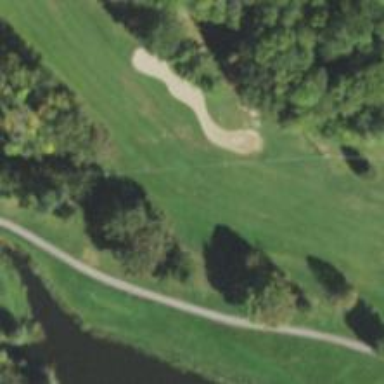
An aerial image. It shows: Golf hole.